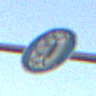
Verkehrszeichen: SchneekettenVorgeschrieben
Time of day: SunriseSunset
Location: Outdoor (Nature)
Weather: Clear
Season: NotSpecified
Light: Natural